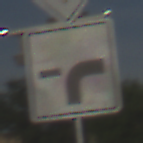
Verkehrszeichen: VerlaufVorfahrtsstrasse9
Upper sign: Vorfahrtsstrasse
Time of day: SunriseSunset
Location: Outdoor (Suburban)
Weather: PartlyCloudy
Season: NotSpecified
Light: Natural